Question: I'm trying to update a progress view using a property observer which is updated in a loop with a sleep.
See this tutorial - <URL>
I'm having the same problem as one of the comments.
The animation is stuttering. It jumps from 0 to 64% and then 100%.
Any idea how I can create a smoother animation?

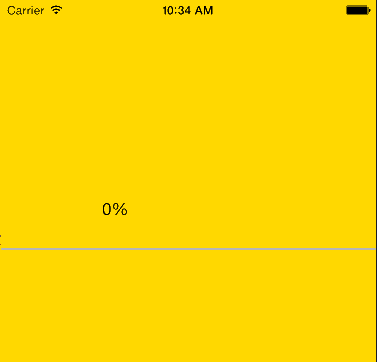
Answer: Try replacing sleep(1) to sleep(arc4random_uniform(10)). Check out this example from Apple - <URL>
Hope this helps.